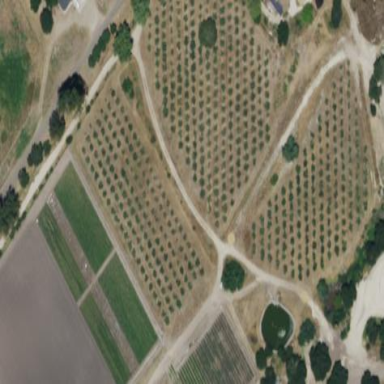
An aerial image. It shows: Orchard.